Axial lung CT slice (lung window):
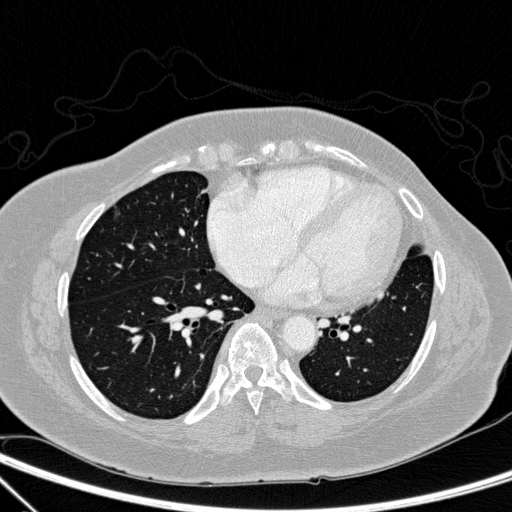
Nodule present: no